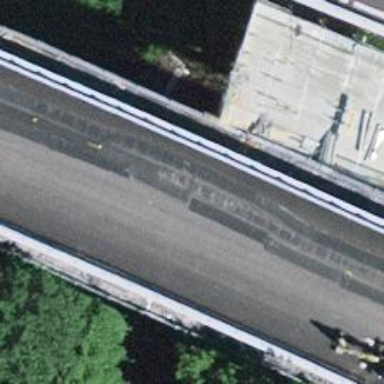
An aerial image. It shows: Motorway bridge.